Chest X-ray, PA view. Patient: 52 years old, sex M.
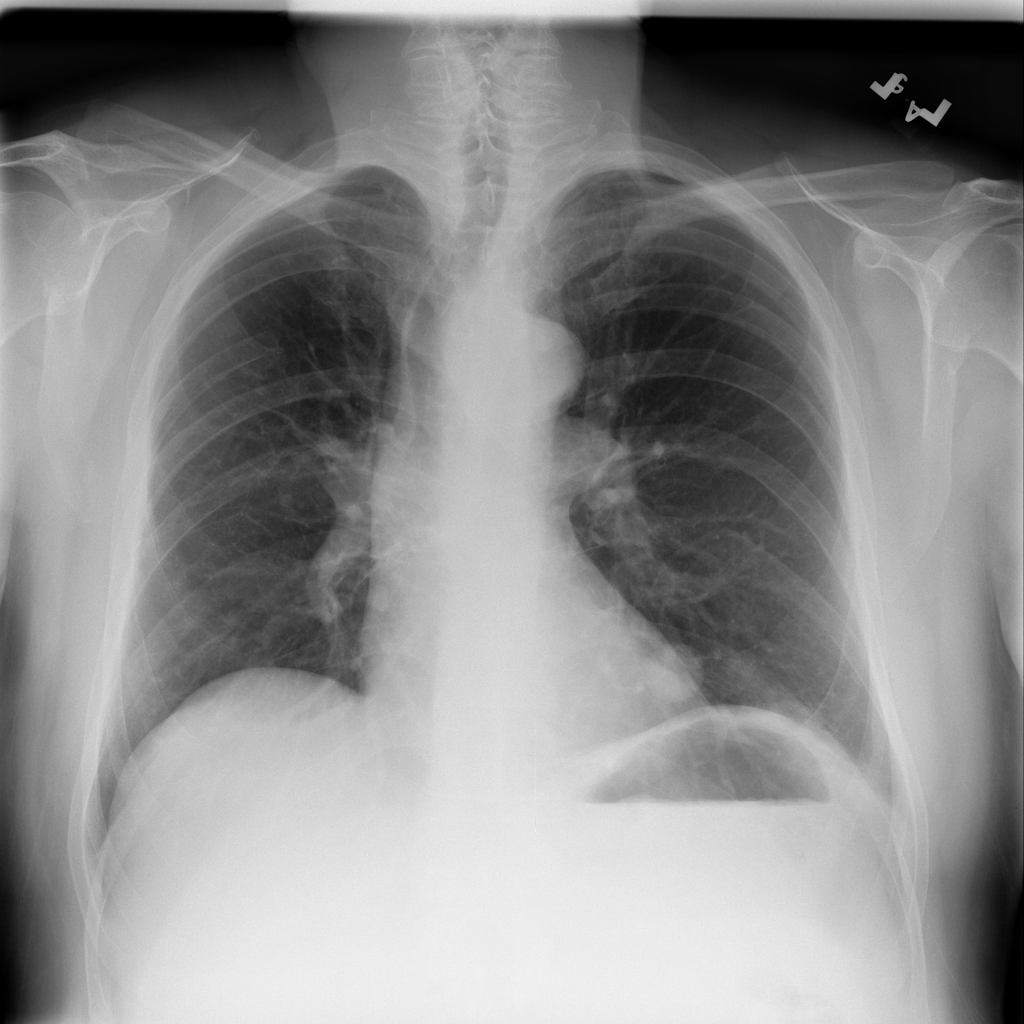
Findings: Nodule